Question: Fullscreen dialogs in material design should have the confirmation and dismissive actions on the actionbar/toolbar.

To show the dialog:
'''
getFragmentManager().beginTransaction()
.add(R.id.container, new MyDialogFragment())
.addToBackStack(null).commit();
'''
My dialog fragment:
'''
public class MyDialogFragment extends DialogFragment {
@Override
public View onCreateView(LayoutInflater inflater, ViewGroup container, Bundle savedInstanceState) {
return inflater.inflate(R.layout.fragment_layout, container, false);
}
}
'''
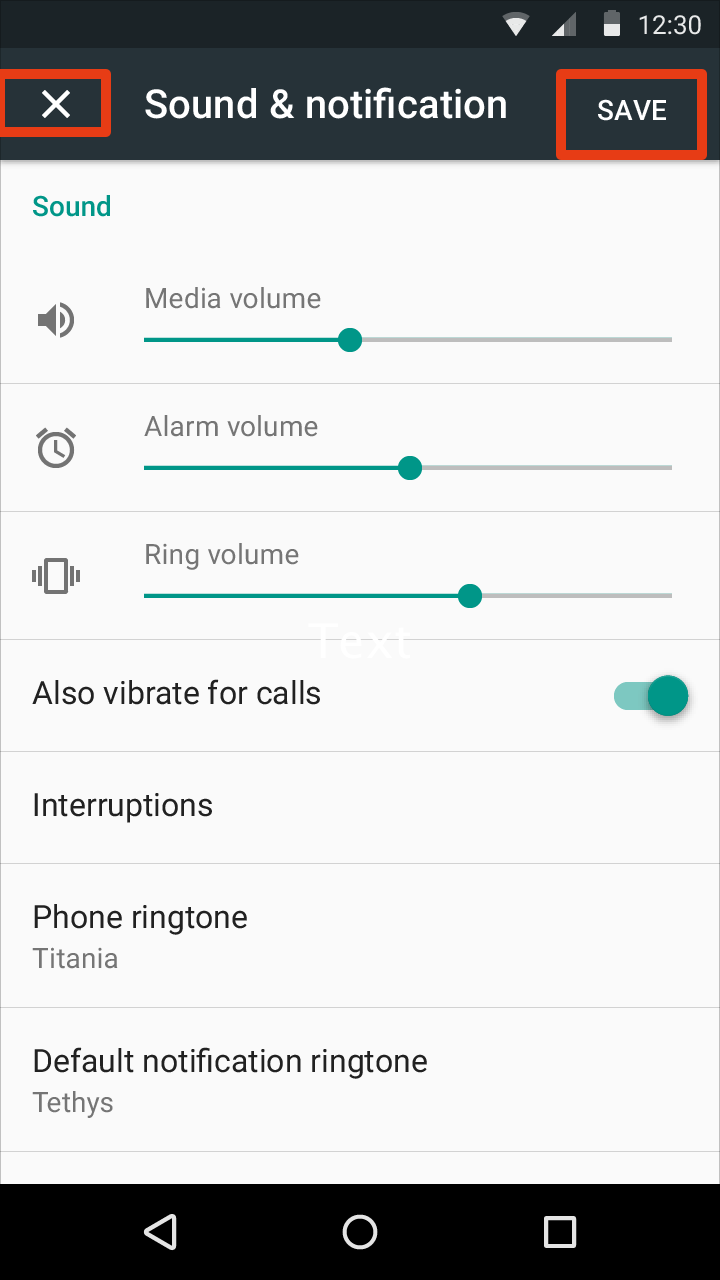
Answer: Only two things need to be done:
- -
Changing icon:
'''
@Override
public void onCreate(Bundle savedInstanceState) {
super.onCreate(savedInstanceState);
setHasOptionsMenu(true);
((ActionBarActivity) getActivity()).getSupportActionBar().setDisplayHomeAsUpEnabled(true);
((ActionBarActivity) getActivity()).getSupportActionBar().setHomeAsUpIndicator(android.R.drawable.ic_menu_close_clear_cancel);
}
'''
Add Save menu:
'''
@Override
public void onCreateOptionsMenu(Menu menu, MenuInflater inflater) {
inflater.inflate(R.menu.save_menu, menu);
}
'''
R.menu.save_menu:
'''
<?xml version="1.0" encoding="utf-8"?>
<menu
xmlns:app="http://schemas.android.com/apk/res-auto"
xmlns:android="http://schemas.android.com/apk/res/android">
<item
android:id="@+id/save
app:showAsAction="always|withText"
android:title="@string/save"/>
</menu>
'''